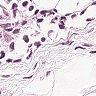
Metastatic tissue present: yes